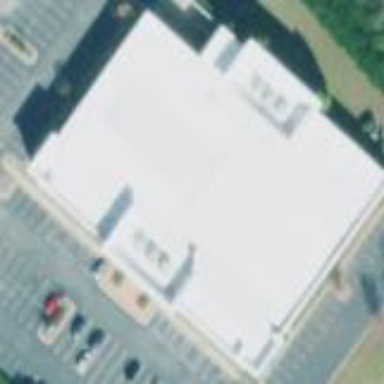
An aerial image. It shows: Building with furniture shop.